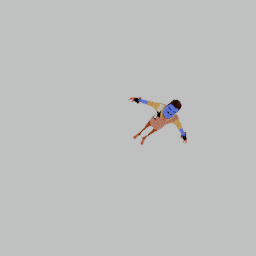
Label: people